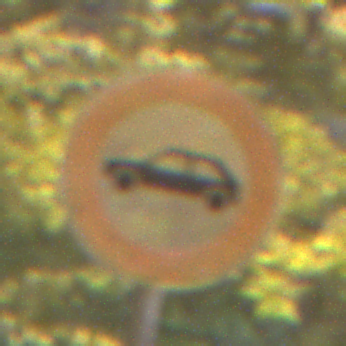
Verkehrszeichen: VerbotPersonenkraftwagen
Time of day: Night
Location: Outdoor (Suburban)
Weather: PartlyCloudy
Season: NotSpecified
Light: Artificial